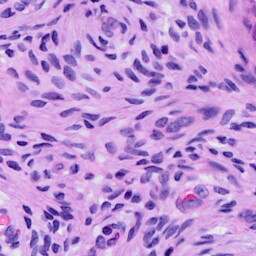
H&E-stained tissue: Cervix